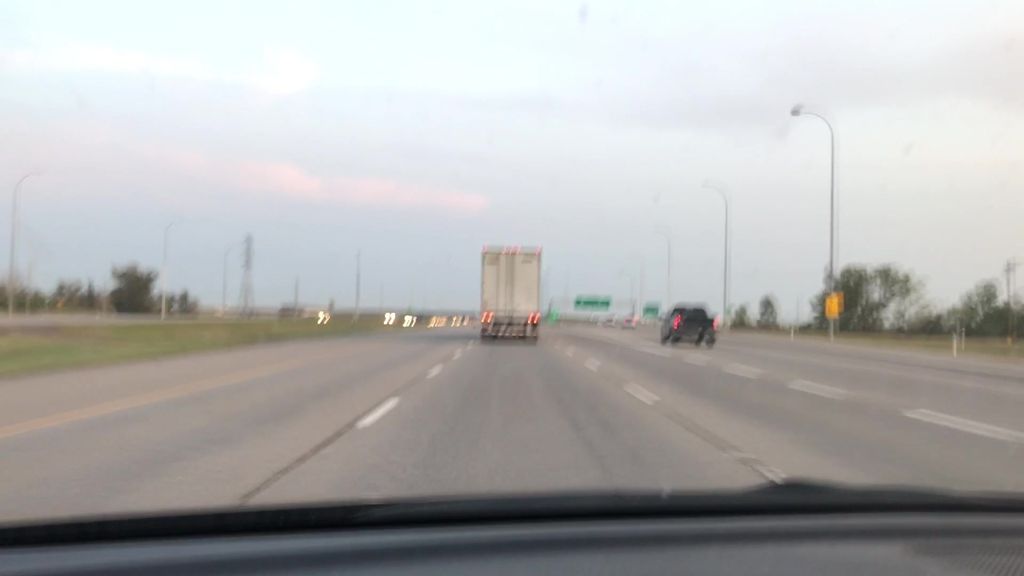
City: calgary